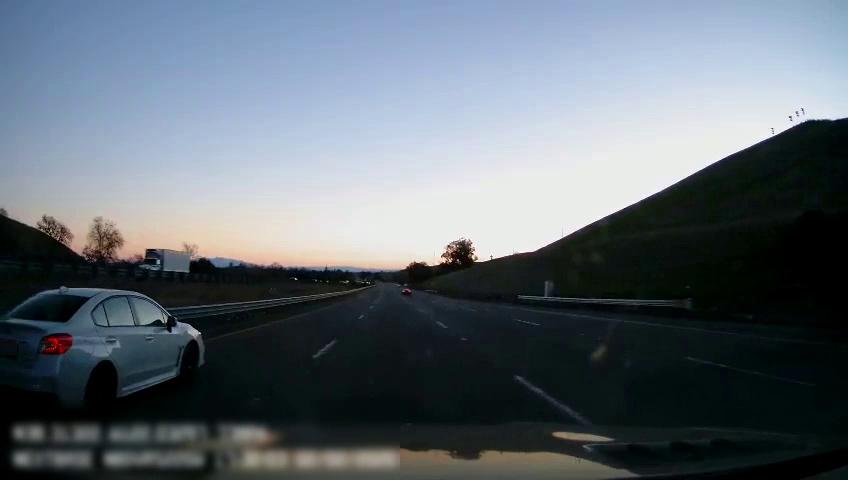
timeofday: Day
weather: Sunny
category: Drivable Space
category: Vehicles | Car
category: Vehicles | Car
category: Vehicles | Truck
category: Lanes | Current Lane
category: Lanes | Current Lane
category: Lanes | Alternate Lane
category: Lanes | Alternate Lane
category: Lanes | Alternate Lane